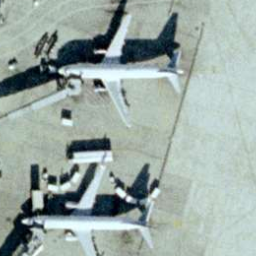
Label: airplane